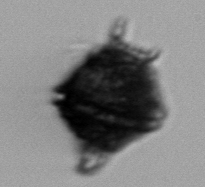
Label: Gonyaulax